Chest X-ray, PA view. Patient: 50 years old, sex M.
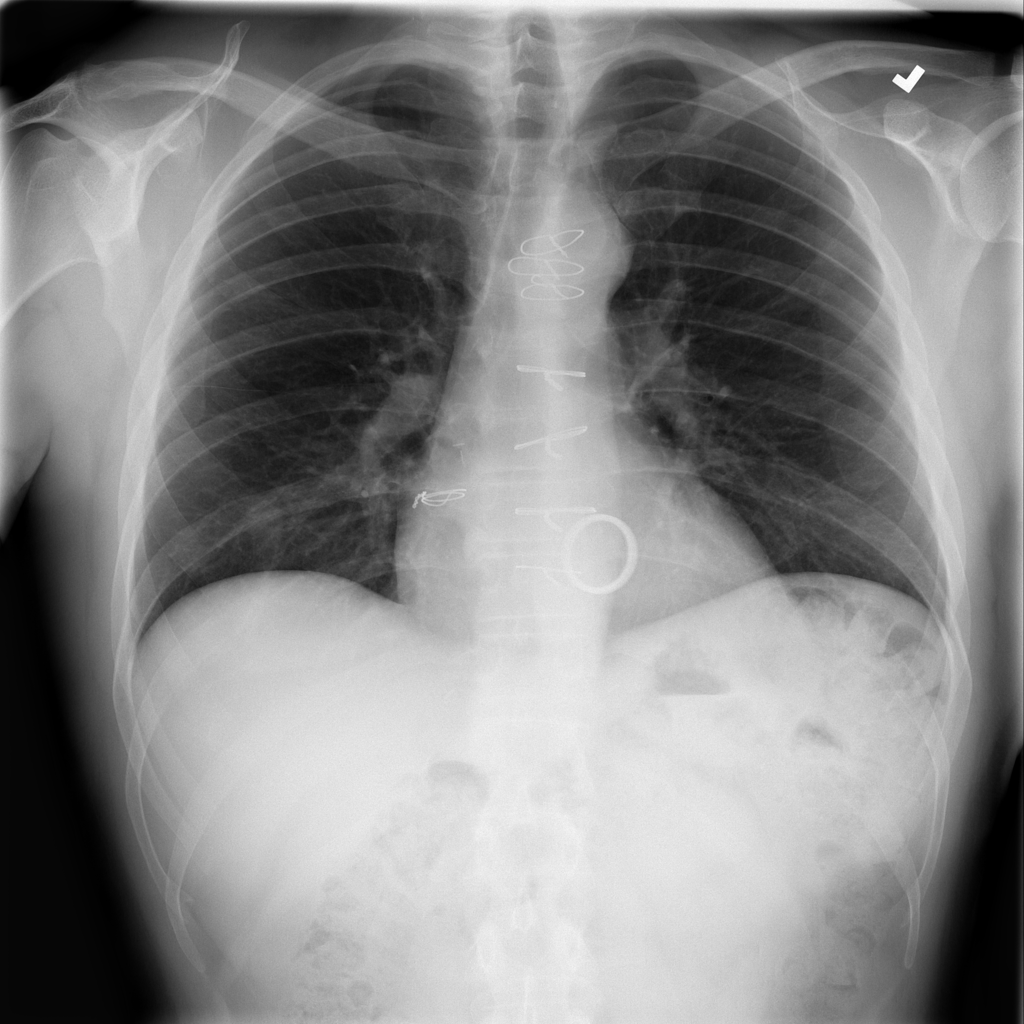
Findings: No Finding